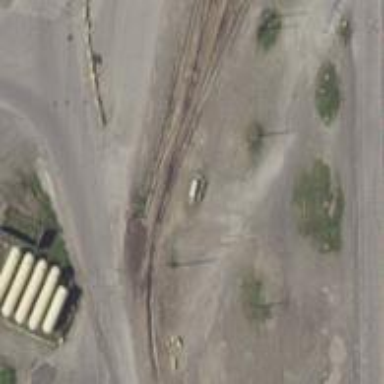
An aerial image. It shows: Railway spur service.